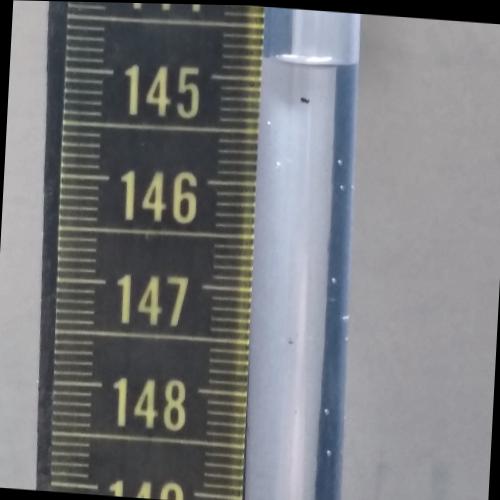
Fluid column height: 144.8 cm